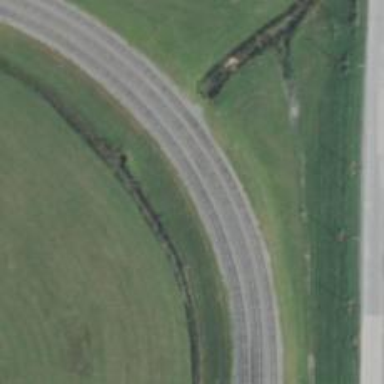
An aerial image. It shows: Rail spur service.